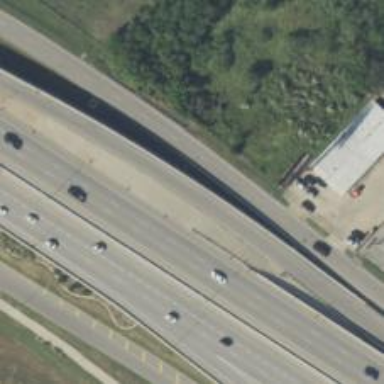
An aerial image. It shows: Trunk link highway with asphalt surface.